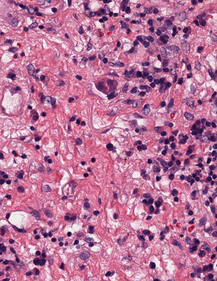
Tumor epithelial tissue: no
Tumor-associated stroma tissue: yes
Normal tissue: no